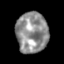
Tissue: skin
Cell type: Epithelial cells
Senescence score: 0.2646
Nuclear area (px): 1272
Mean DAPI intensity: 142.635